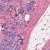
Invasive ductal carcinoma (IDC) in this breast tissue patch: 1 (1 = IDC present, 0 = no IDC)